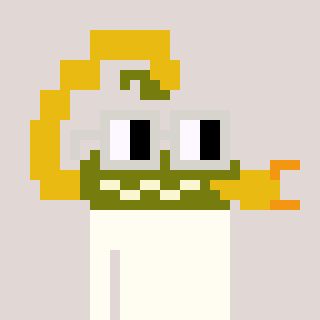
a pixel art character with square light gray glasses, a scorpion-shaped head and a green-colored body on a warm background